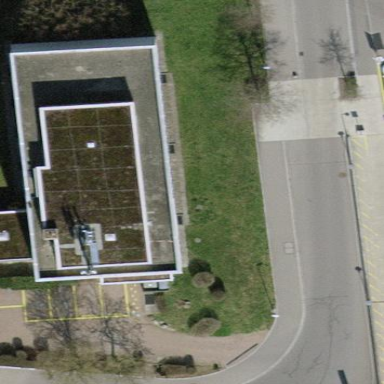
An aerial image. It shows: Industrial building with flat roof.